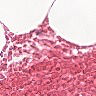
Metastatic tissue present: no